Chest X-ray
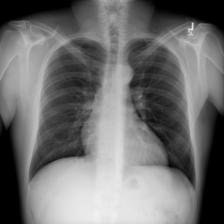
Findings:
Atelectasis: negative
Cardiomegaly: negative
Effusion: negative
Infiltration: negative
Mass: negative
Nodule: negative
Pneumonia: negative
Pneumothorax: negative
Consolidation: negative
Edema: negative
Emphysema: negative
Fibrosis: negative
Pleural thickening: negative
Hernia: negative